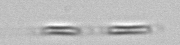
Label: Leptocylindrus